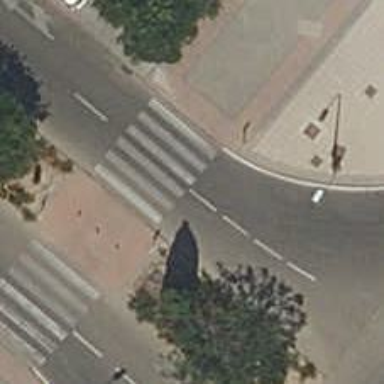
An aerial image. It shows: Road with traffic signals at crossing.